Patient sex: M
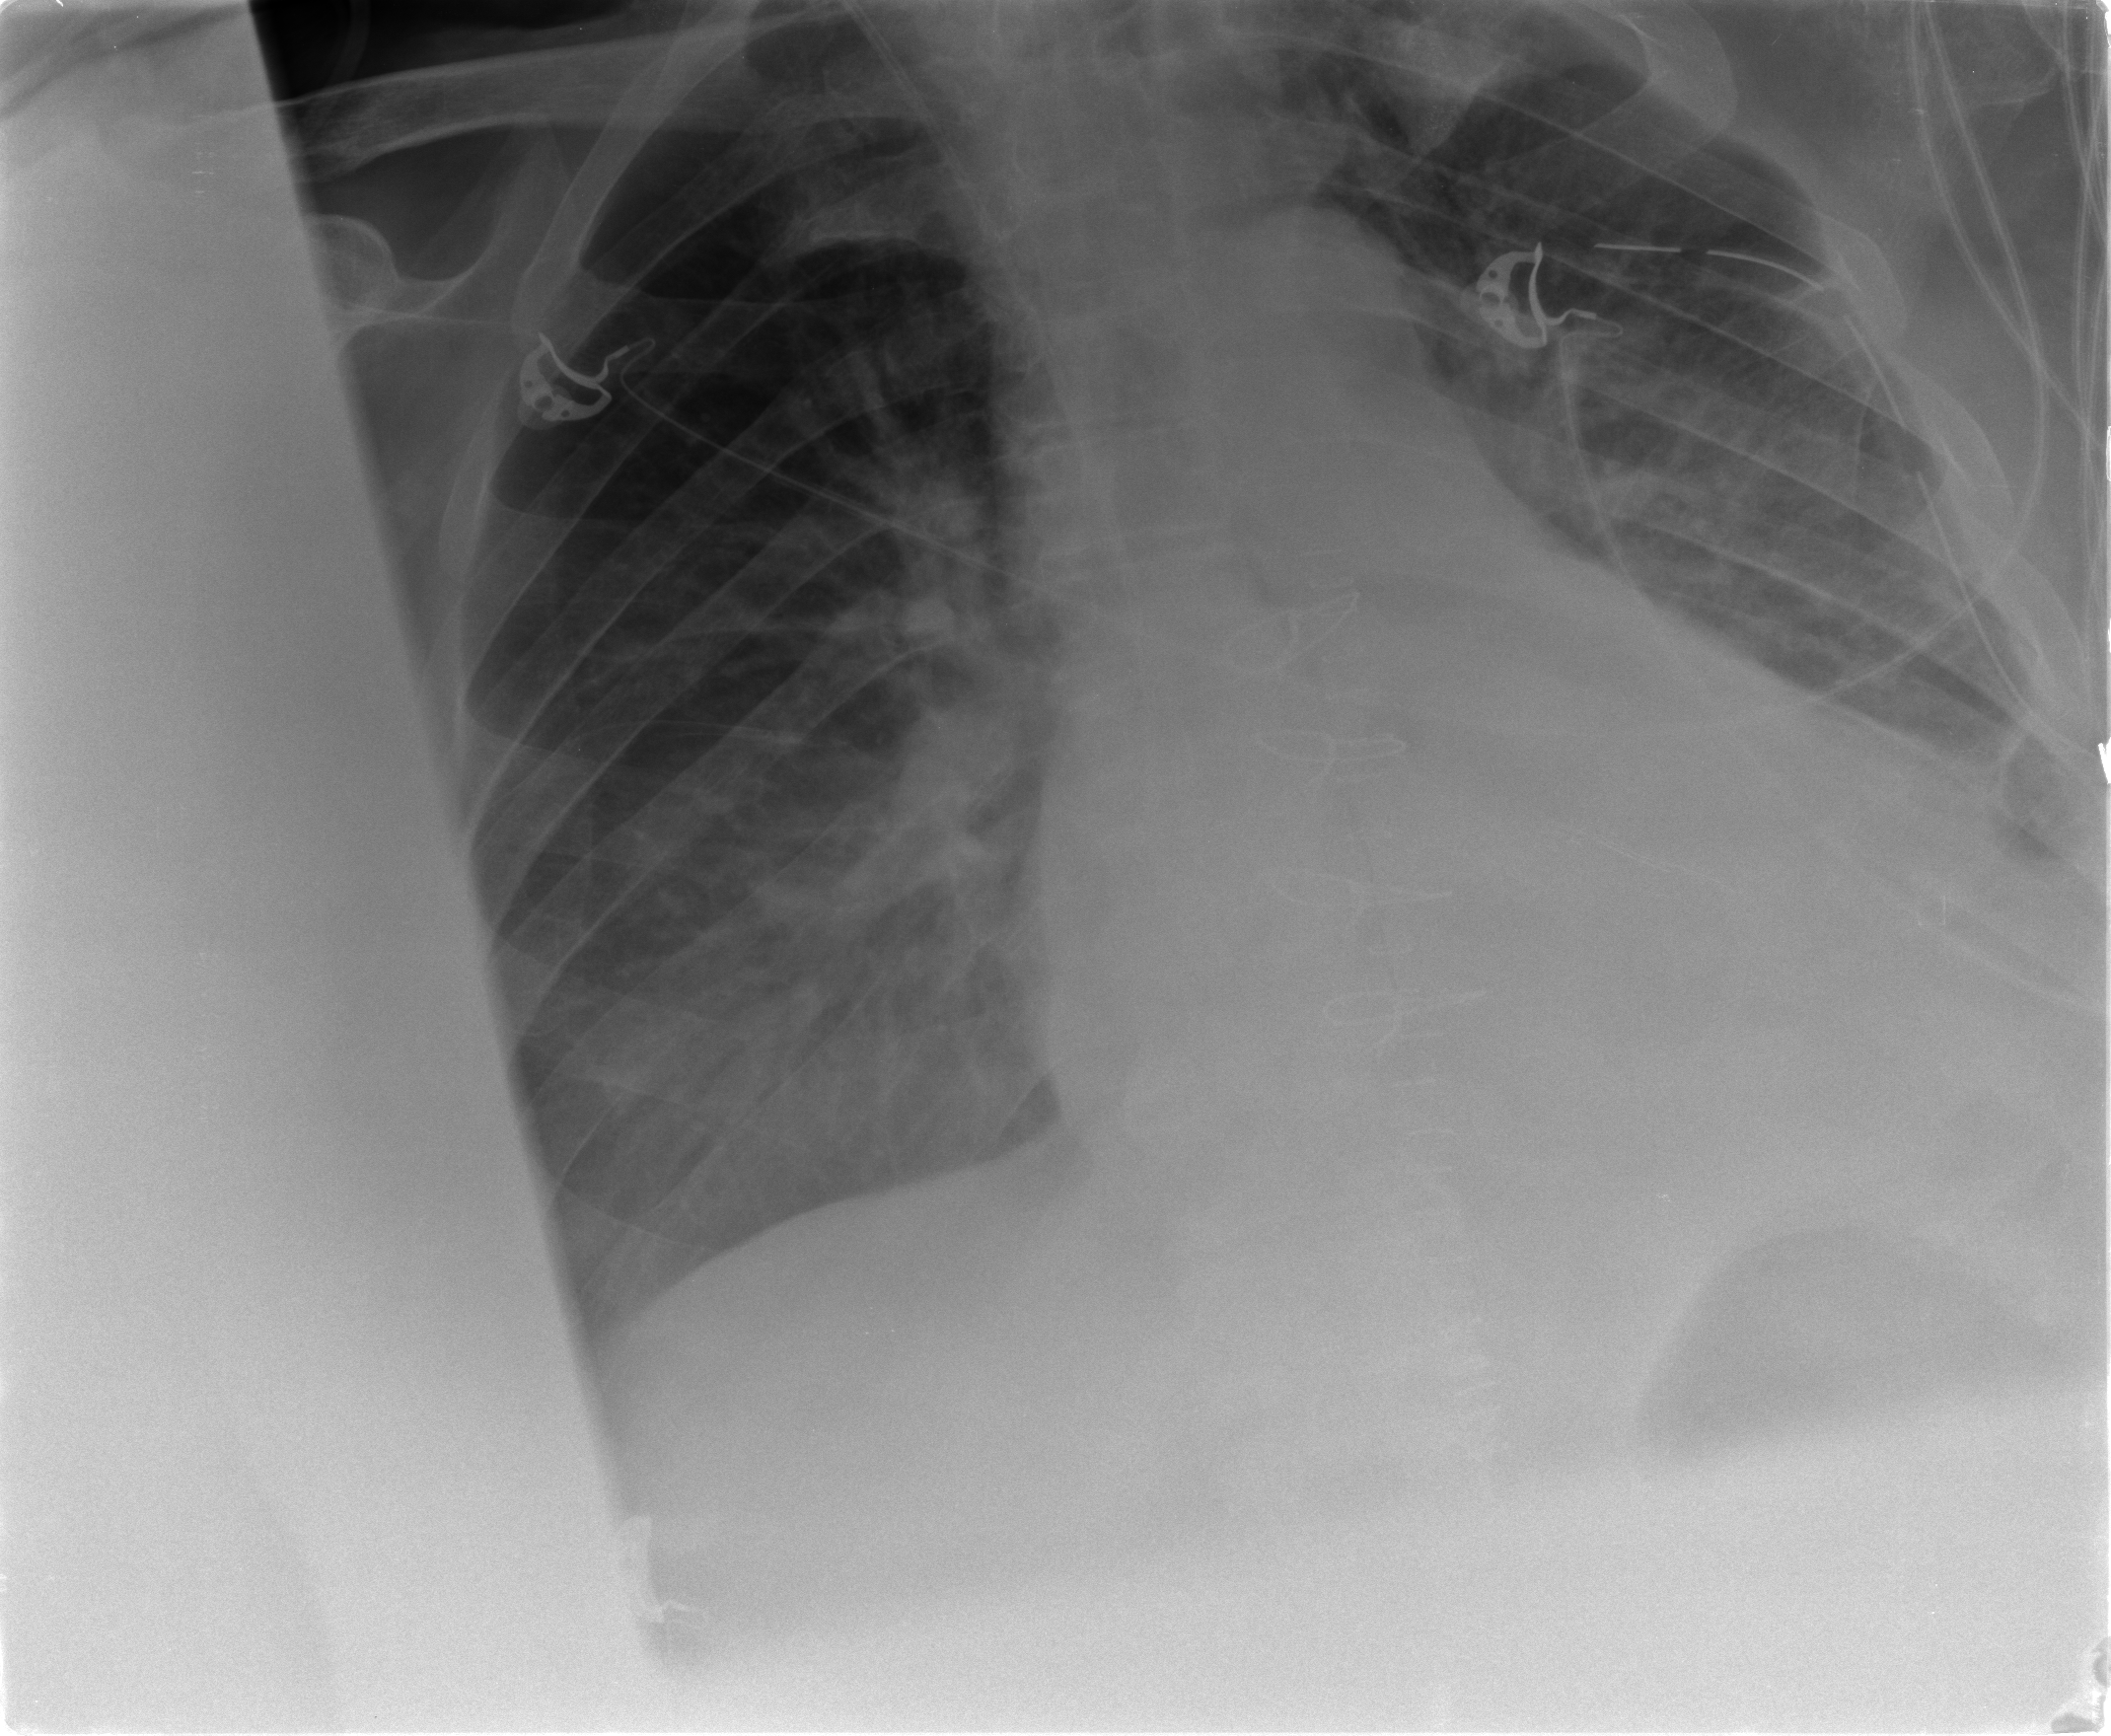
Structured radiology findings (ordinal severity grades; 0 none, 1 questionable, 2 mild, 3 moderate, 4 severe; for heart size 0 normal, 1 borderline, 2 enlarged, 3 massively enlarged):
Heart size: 1
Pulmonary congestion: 2
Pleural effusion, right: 0
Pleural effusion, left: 2
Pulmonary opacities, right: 0
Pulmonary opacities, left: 2
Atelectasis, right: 0
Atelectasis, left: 2